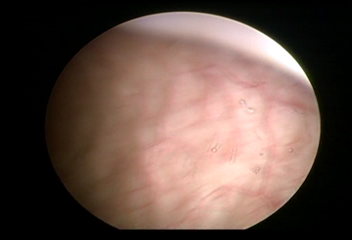
Modality: WLC
Class: Normal mucosa
Bladder cancer association: No